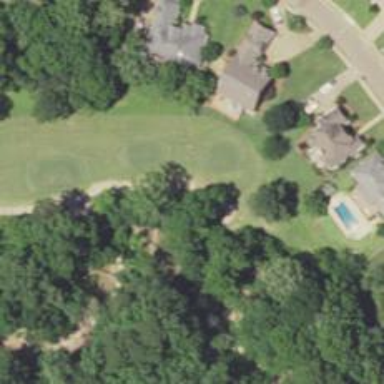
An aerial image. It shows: Path designed for golf carts.